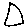
Label: triangle